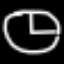
Label: clock